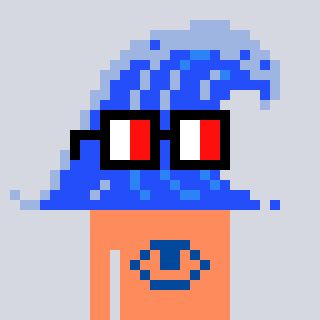
a pixel art character with square glasses with black frames and red eyes, a wave-shaped head and a peachy-colored body on a cool background